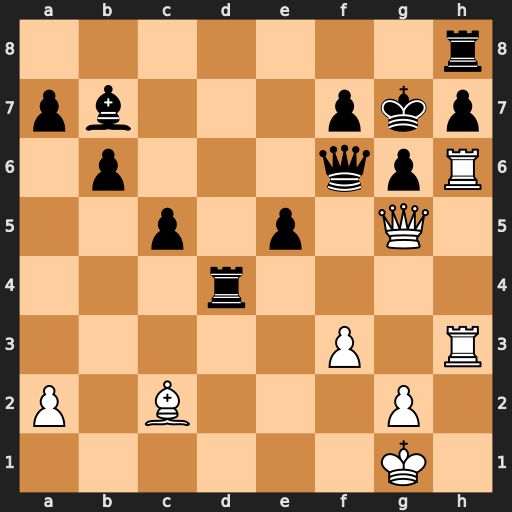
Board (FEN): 7r/pb3pkp/1p3qpR/2p1p1Q1/3r4/5P1R/P1B3P1/6K1
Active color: w
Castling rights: -
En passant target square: -
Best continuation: Rxh7+ Rxh7 Rxh7+ Kxh7 Qxf6